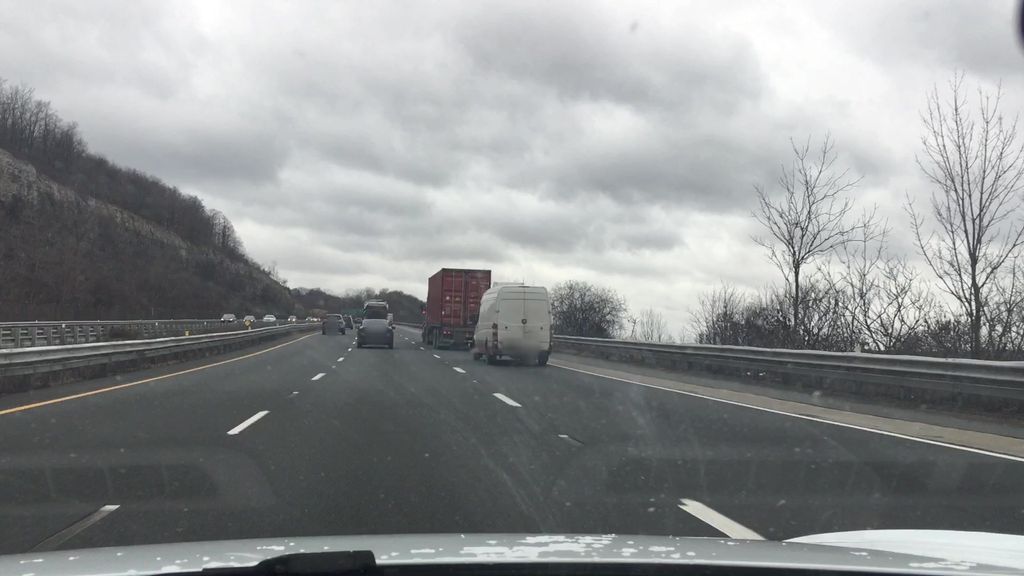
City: hamilton